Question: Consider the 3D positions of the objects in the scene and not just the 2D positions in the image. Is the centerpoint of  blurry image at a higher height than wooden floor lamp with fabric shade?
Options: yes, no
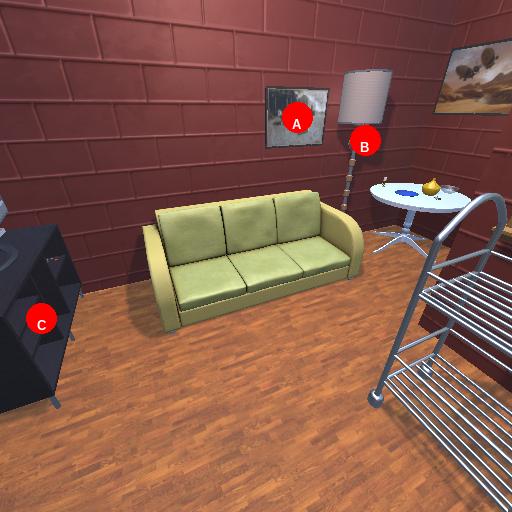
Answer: yes